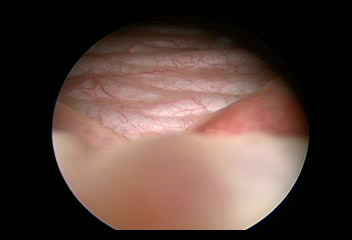
Modality: WLC
Class: Normal mucosa
Bladder cancer association: No